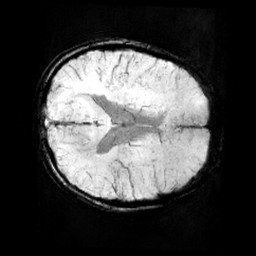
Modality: minIP
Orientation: axial
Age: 11
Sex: male
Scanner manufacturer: siemens
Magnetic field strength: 3 T
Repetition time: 0.027 s
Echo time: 0.02 s